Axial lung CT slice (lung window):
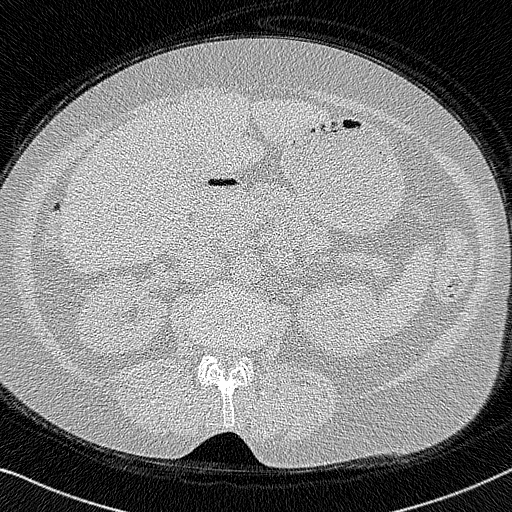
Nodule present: no